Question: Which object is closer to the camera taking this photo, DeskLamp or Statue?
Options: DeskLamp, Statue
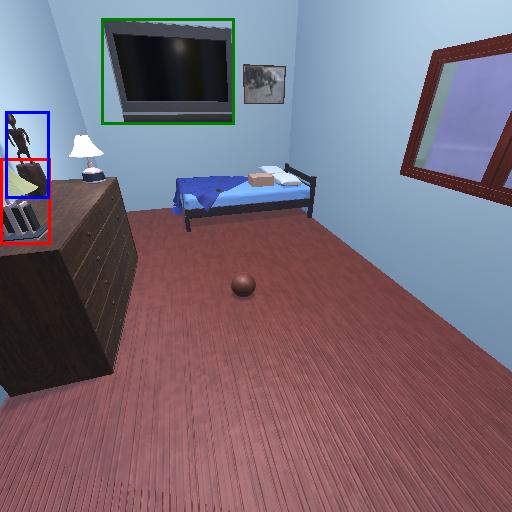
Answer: DeskLamp